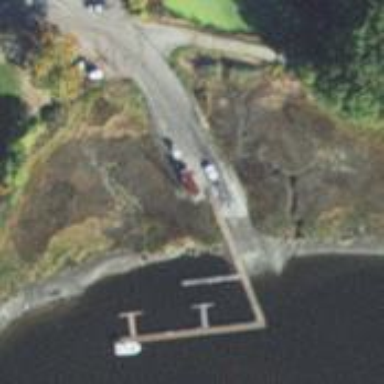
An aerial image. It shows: Slipway on leisure land.